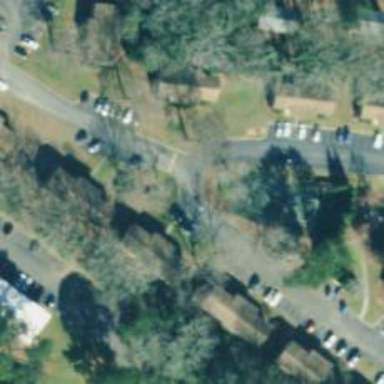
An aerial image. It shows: Residential road.